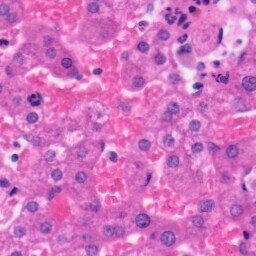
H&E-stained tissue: Liver